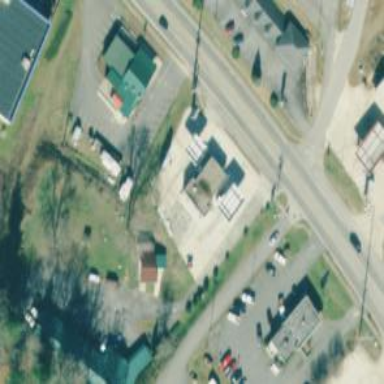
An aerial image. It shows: Convenience shop.